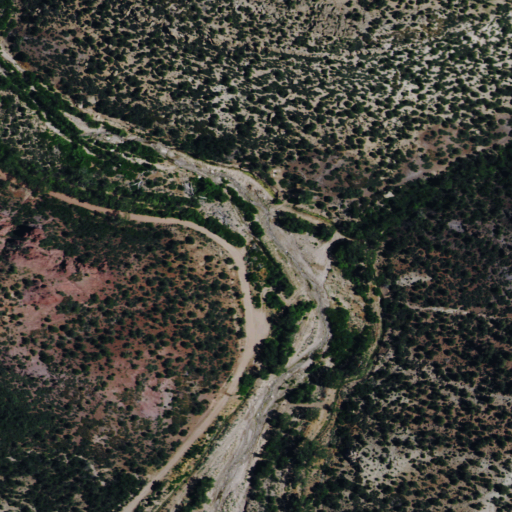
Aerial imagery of valley in Nevada named Sheep Canyon containing shrub, evergreen forest, and woody wetlands